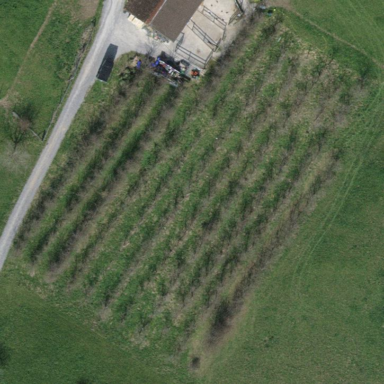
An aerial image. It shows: Plant nursery area.